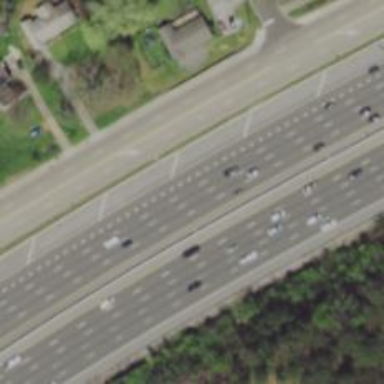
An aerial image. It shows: View of motorway.